Field crop: maize
Growth stage: 2
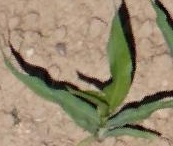
Species: maize